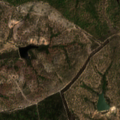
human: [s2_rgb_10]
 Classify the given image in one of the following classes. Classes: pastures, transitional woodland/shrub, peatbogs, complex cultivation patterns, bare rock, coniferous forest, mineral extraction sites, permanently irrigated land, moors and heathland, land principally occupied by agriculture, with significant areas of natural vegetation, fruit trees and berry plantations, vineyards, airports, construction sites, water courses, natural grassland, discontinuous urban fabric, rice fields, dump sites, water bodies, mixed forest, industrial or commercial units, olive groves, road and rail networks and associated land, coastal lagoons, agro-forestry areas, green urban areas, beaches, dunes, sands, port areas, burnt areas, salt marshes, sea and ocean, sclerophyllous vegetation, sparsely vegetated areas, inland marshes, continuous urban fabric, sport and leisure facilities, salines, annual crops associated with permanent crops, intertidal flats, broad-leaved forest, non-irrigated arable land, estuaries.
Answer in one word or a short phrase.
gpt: agro-forestry areas, broad-leaved forest